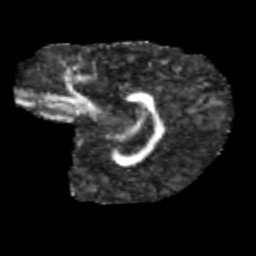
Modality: FA
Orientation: sagittal
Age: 11
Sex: male
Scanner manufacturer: siemens
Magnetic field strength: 3 T
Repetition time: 3.8 s
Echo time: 0.07 s